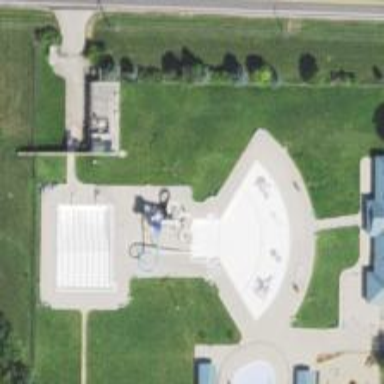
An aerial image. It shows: Water park.